Question: I downloaded a css template from the web. I was able to link everything to my Django code execpt for the password fields and button styling. What step am I missing missing? I have read the Django documentatin and I am using the attr metthod to add css attributes to my django form fields.
In my python code their seems to be a missing form attribute for password fields when implementing css.
#My Forms.py code
'''
class CreateUserForm(UserCreationForm):
class Meta:
model = User
fields = [ 'username', 'email', 'password1', 'password2']
#applying form css rules where the item is a call to the css name or form attribute
widgets={
'username': forms.TextInput(attrs={'class':'un', 'type':'text', 'align':'center', 'placeholder':'UserName'}),
'email':forms.TextInput(attrs={'class':'un', 'type':'text', 'align':'center', 'placeholder':'Email'}),
'password1':forms.PasswordInput(attrs={'class':'pass', 'type':'text', 'align':'center', 'placeholder':'password'}),
'password2': forms.PasswordInput(attrs={'class':'pass', 'type':'password', 'align':'center', 'placeholder':'password'}),
}
#My View function
def signup(request):
form = CreateUserForm()
if request.method == 'POST':
form = CreateUserForm(request.POST)
if form.is_valid():
form.save()
return redirect('login')
context = {'form': form}
return render(request, "testingapp/signup.html", context)
#My css code
body {
background-color: #F3EBF6;
font-family: 'Ubuntu', sans-serif;
}
.main {
background-color: #FFFFFF;
width: 400px;
height: 400px;
margin: 7em auto;
border-radius: 1.5em;
box-shadow: 0px 11px 35px 2px rgba(0, 0, 0, 0.14);
}
.sign {
padding-top: 40px;
color: #8C55AA;
font-family: 'Ubuntu', sans-serif;
font-weight: bold;
font-size: 23px;
}
.un {
width: 76%;
color: rgb(38, 50, 56);
font-weight: 700;
font-size: 14px;
letter-spacing: 1px;
background: rgba(136, 126, 126, 0.04);
padding: 10px 20px;
border: none;
border-radius: 20px;
outline: none;
box-sizing: border-box;
border: 2px solid rgba(0, 0, 0, 0.02);
margin-bottom: 50px;
margin-left: 46px;
text-align: center;
margin-bottom: 27px;
font-family: 'Ubuntu', sans-serif;
}
form.form1 {
padding-top: 40px;
}
.pass {
width: 76%;
color: rgb(38, 50, 56);
font-weight: 700;
font-size: 14px;
letter-spacing: 1px;
background: rgba(136, 126, 126, 0.04);
padding: 10px 20px;
border: none;
border-radius: 20px;
outline: none;
box-sizing: border-box;
border: 2px solid rgba(0, 0, 0, 0.02);
margin-bottom: 50px;
margin-left: 46px;
text-align: center;
margin-bottom: 27px;
font-family: 'Ubuntu', sans-serif;
}
.un:focus, .pass:focus {
border: 2px solid rgba(0, 0, 0, 0.18) !important;
}
.submit {
cursor: pointer;
border-radius: 5em;
color: #fff;
background: linear-gradient(to right, #9C27B0, #E040FB);
border: 0;
padding-left: 40px;
padding-right: 40px;
padding-bottom: 10px;
padding-top: 10px;
font-family: 'Ubuntu', sans-serif;
margin-left: 35%;
font-size: 13px;
box-shadow: 0 0 20px 1px rgba(0, 0, 0, 0.04);
}
.forgot {
text-shadow: 0px 0px 3px rgba(117, 117, 117, 0.12);
color: #E1BEE7;
padding-top: 15px;
}
input {
text-shadow: 0px 0px 3px rgba(117, 117, 117, 0.12);
color: #E1BEE7;
text-decoration: none
}
@media (max-width: 600px) {
.main {
border-radius: 0px;
}
}
'''
#My HTML
'''
{% load static %}
<!DOCTYPE html>
<html lang="en">
<head>
<meta charset="UTF-8">
<meta name="viewport" content="width=device-width, initial-scale=1.0">
<title>Signup</title>
<link rel="stylesheet" type="text/css" href="{% static 'testingapp/style.css' %}"></style>
</head>
<body>
<form method="POST" action="">
{% csrf_token %}
<body>
<div class="main">
<p class="sign" align="center">SIGN UP</p>
<form class="form1" action="" method="post">
{{ form.username }}
{{ form.email }}
{{ form.password1 }}
{{ form.password2 }}
<input type="submit" align="center" value="Create User">
</div>
</div>
</form>
</body>
</html>
</body>
</html>
'''

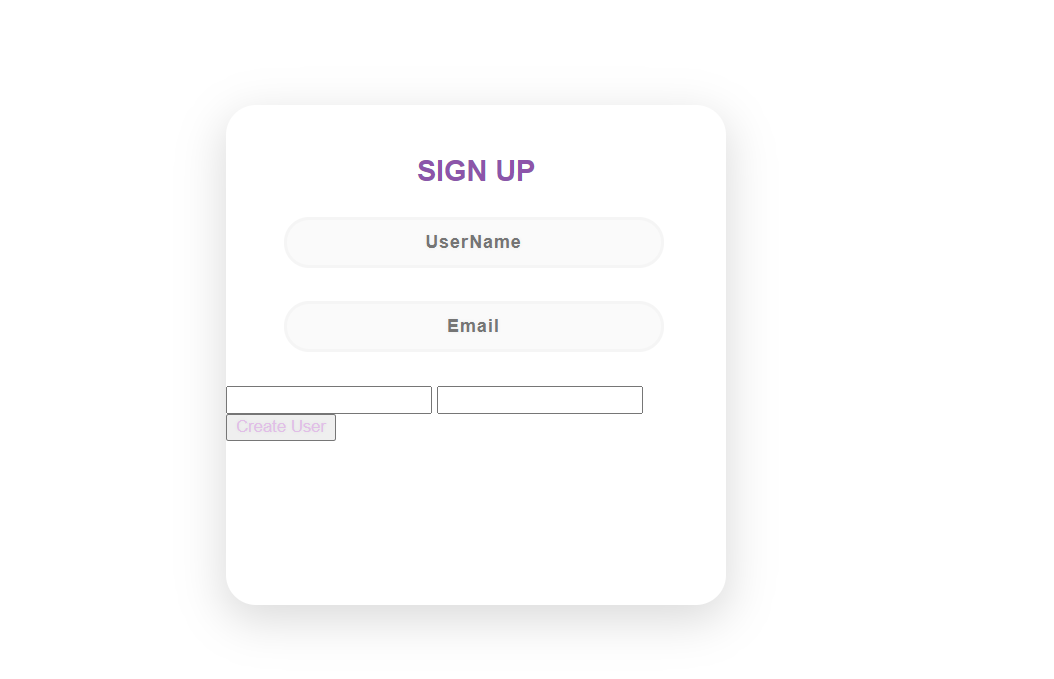
Answer: 'password1' and 'password2' are "custom" fields on the 'UserCreationForm' since they do not exist as model fields on the 'User' model. 'Meta.widgets' will not work for these custom fields, you will need to redefine these fields and their widgets in your form
'''
class CreateUserForm(UserCreationForm):
password1 = forms.CharField(
label="Password",
widget=forms.PasswordInput(attrs={'class':'pass', 'type':'password', 'align':'center', 'placeholder':'password'}),
)
password2 = forms.CharField(
label="Confirm password",
widget=forms.PasswordInput(attrs={'class':'pass', 'type':'password', 'align':'center', 'placeholder':'password'}),
)
class Meta:
model = User
fields = ['username', 'email']
widgets={
'username': forms.TextInput(attrs={'class':'un', 'type':'text', 'align':'center', 'placeholder':'UserName'}),
'email':forms.TextInput(attrs={'class':'un', 'type':'text', 'align':'center', 'placeholder':'Email'}),
}
'''